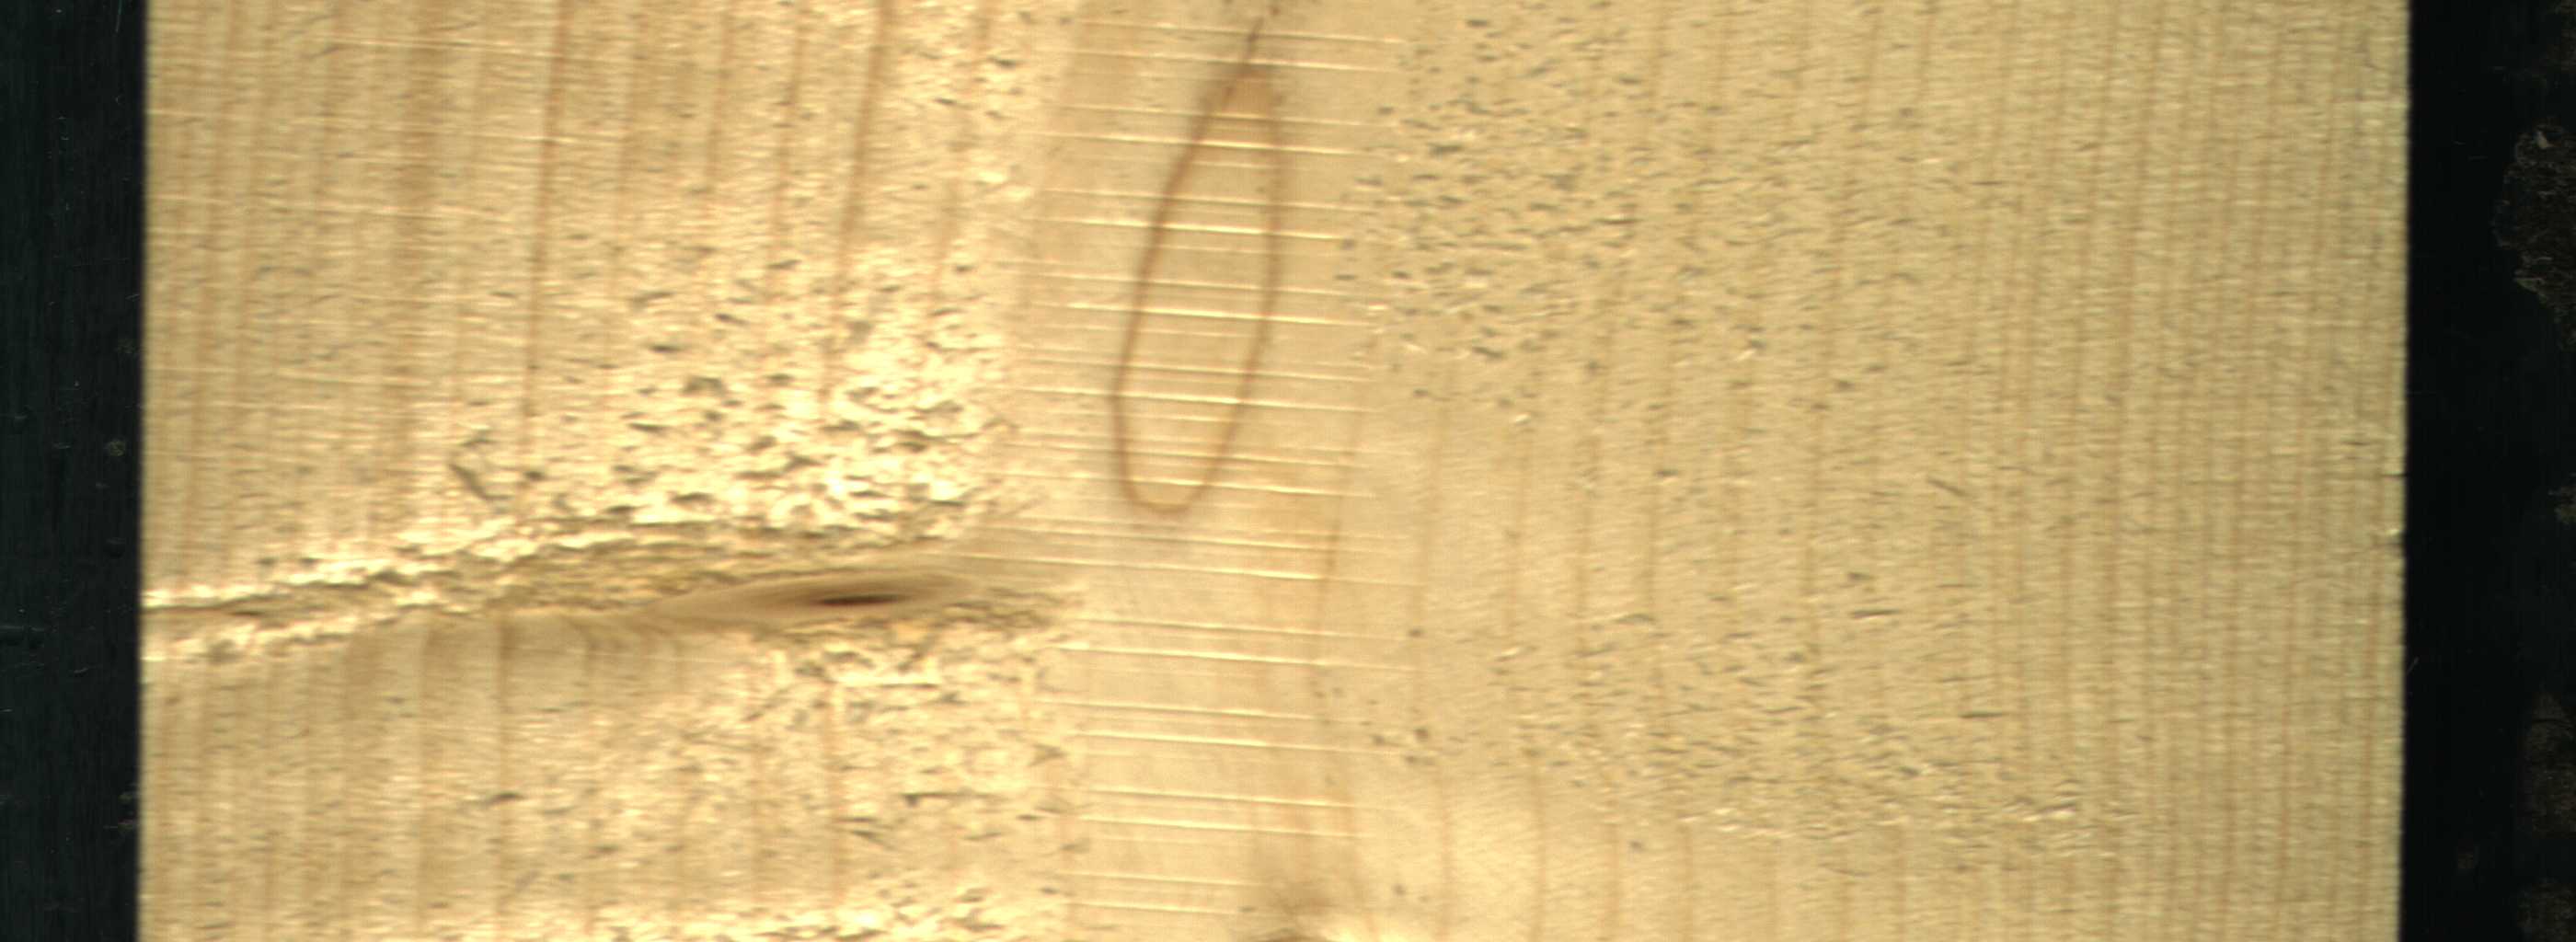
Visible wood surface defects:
Live_Knot